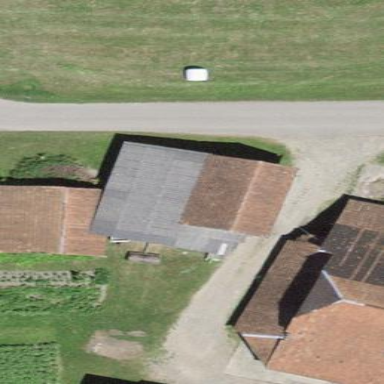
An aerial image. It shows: Rural barn.